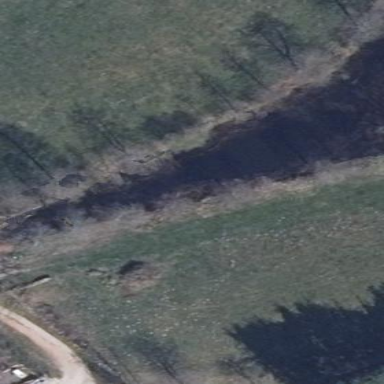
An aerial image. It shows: Pond surrounded by natural water.